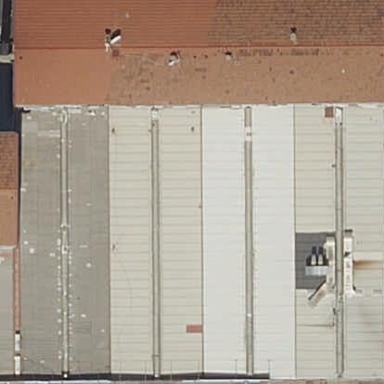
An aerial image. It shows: Industrial building.